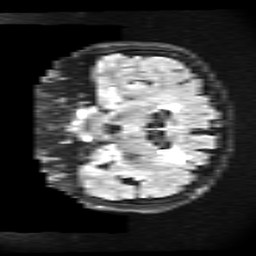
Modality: FLAIR
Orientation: coronal
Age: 58
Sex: female
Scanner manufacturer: ge
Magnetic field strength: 3 T
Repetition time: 11 s
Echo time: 0.1497 s